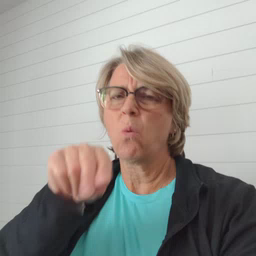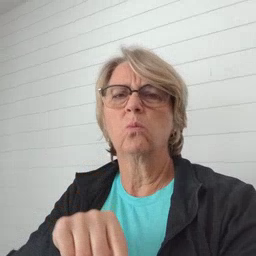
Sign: no